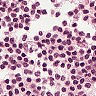
Metastatic tissue present: no